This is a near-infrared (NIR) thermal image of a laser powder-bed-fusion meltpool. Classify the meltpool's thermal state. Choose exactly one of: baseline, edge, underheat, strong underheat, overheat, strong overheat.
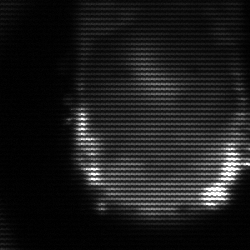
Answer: baseline